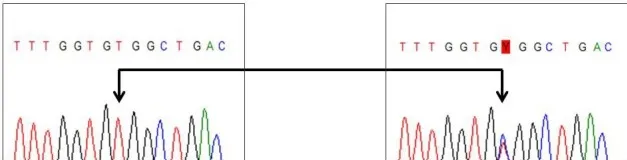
A novel HER3 somatic mutation in NSCLC. Glial tissue is invaded by nests and sheets of tumor cells, growing in a cohesive pattern (arrow) (original magnification, x20) and e. Sanger sequencing chromatograms covering exon 21 of the HER3 gene revealing a double peak with a novel T-to-C base pair change resulting in a V855A mutation (arrows) in the pleural lung biopsy specimen of the patient (right panel). Patient's peripheral blood specimen (left panel) reveal the wild-type HER3 sequence only.
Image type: pathology (immunostaining)